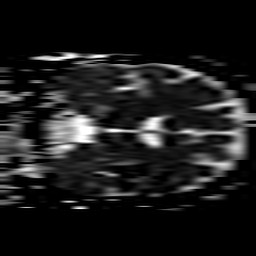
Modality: ADC
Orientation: coronal
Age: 54
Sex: male
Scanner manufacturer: philips
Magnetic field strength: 3 T
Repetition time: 3.078 s
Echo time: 0.076 s